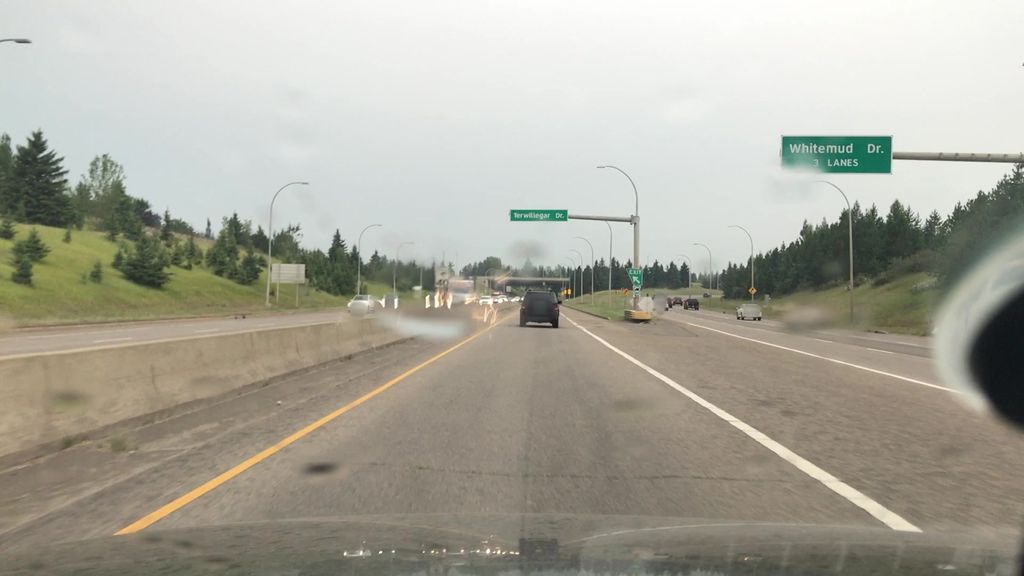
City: edmonton